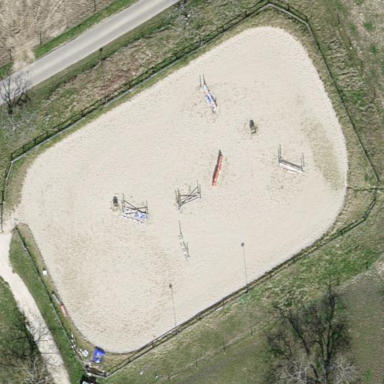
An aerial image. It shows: Equestrian pitch for leisure land sports.